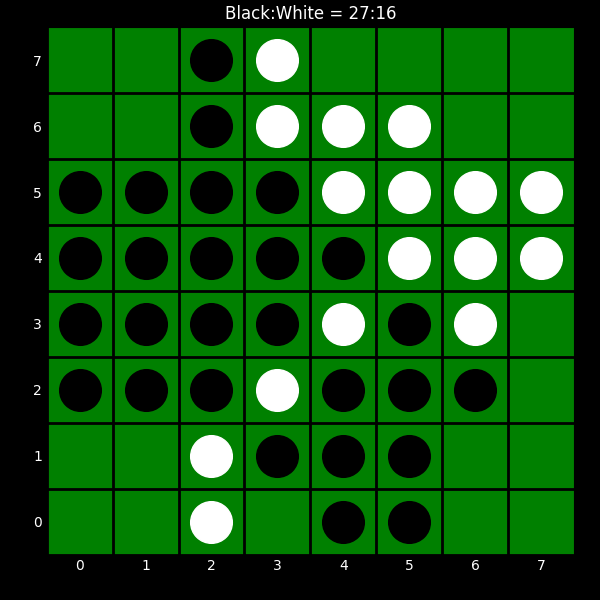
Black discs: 27
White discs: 16